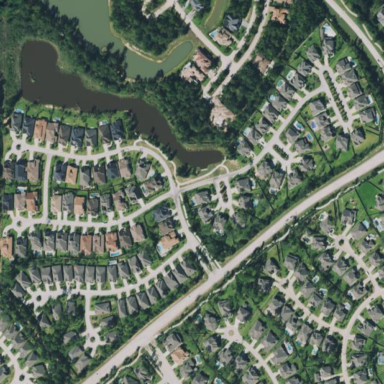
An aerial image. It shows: Residential area in neighborhood consisting of single-family homes.